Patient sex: F
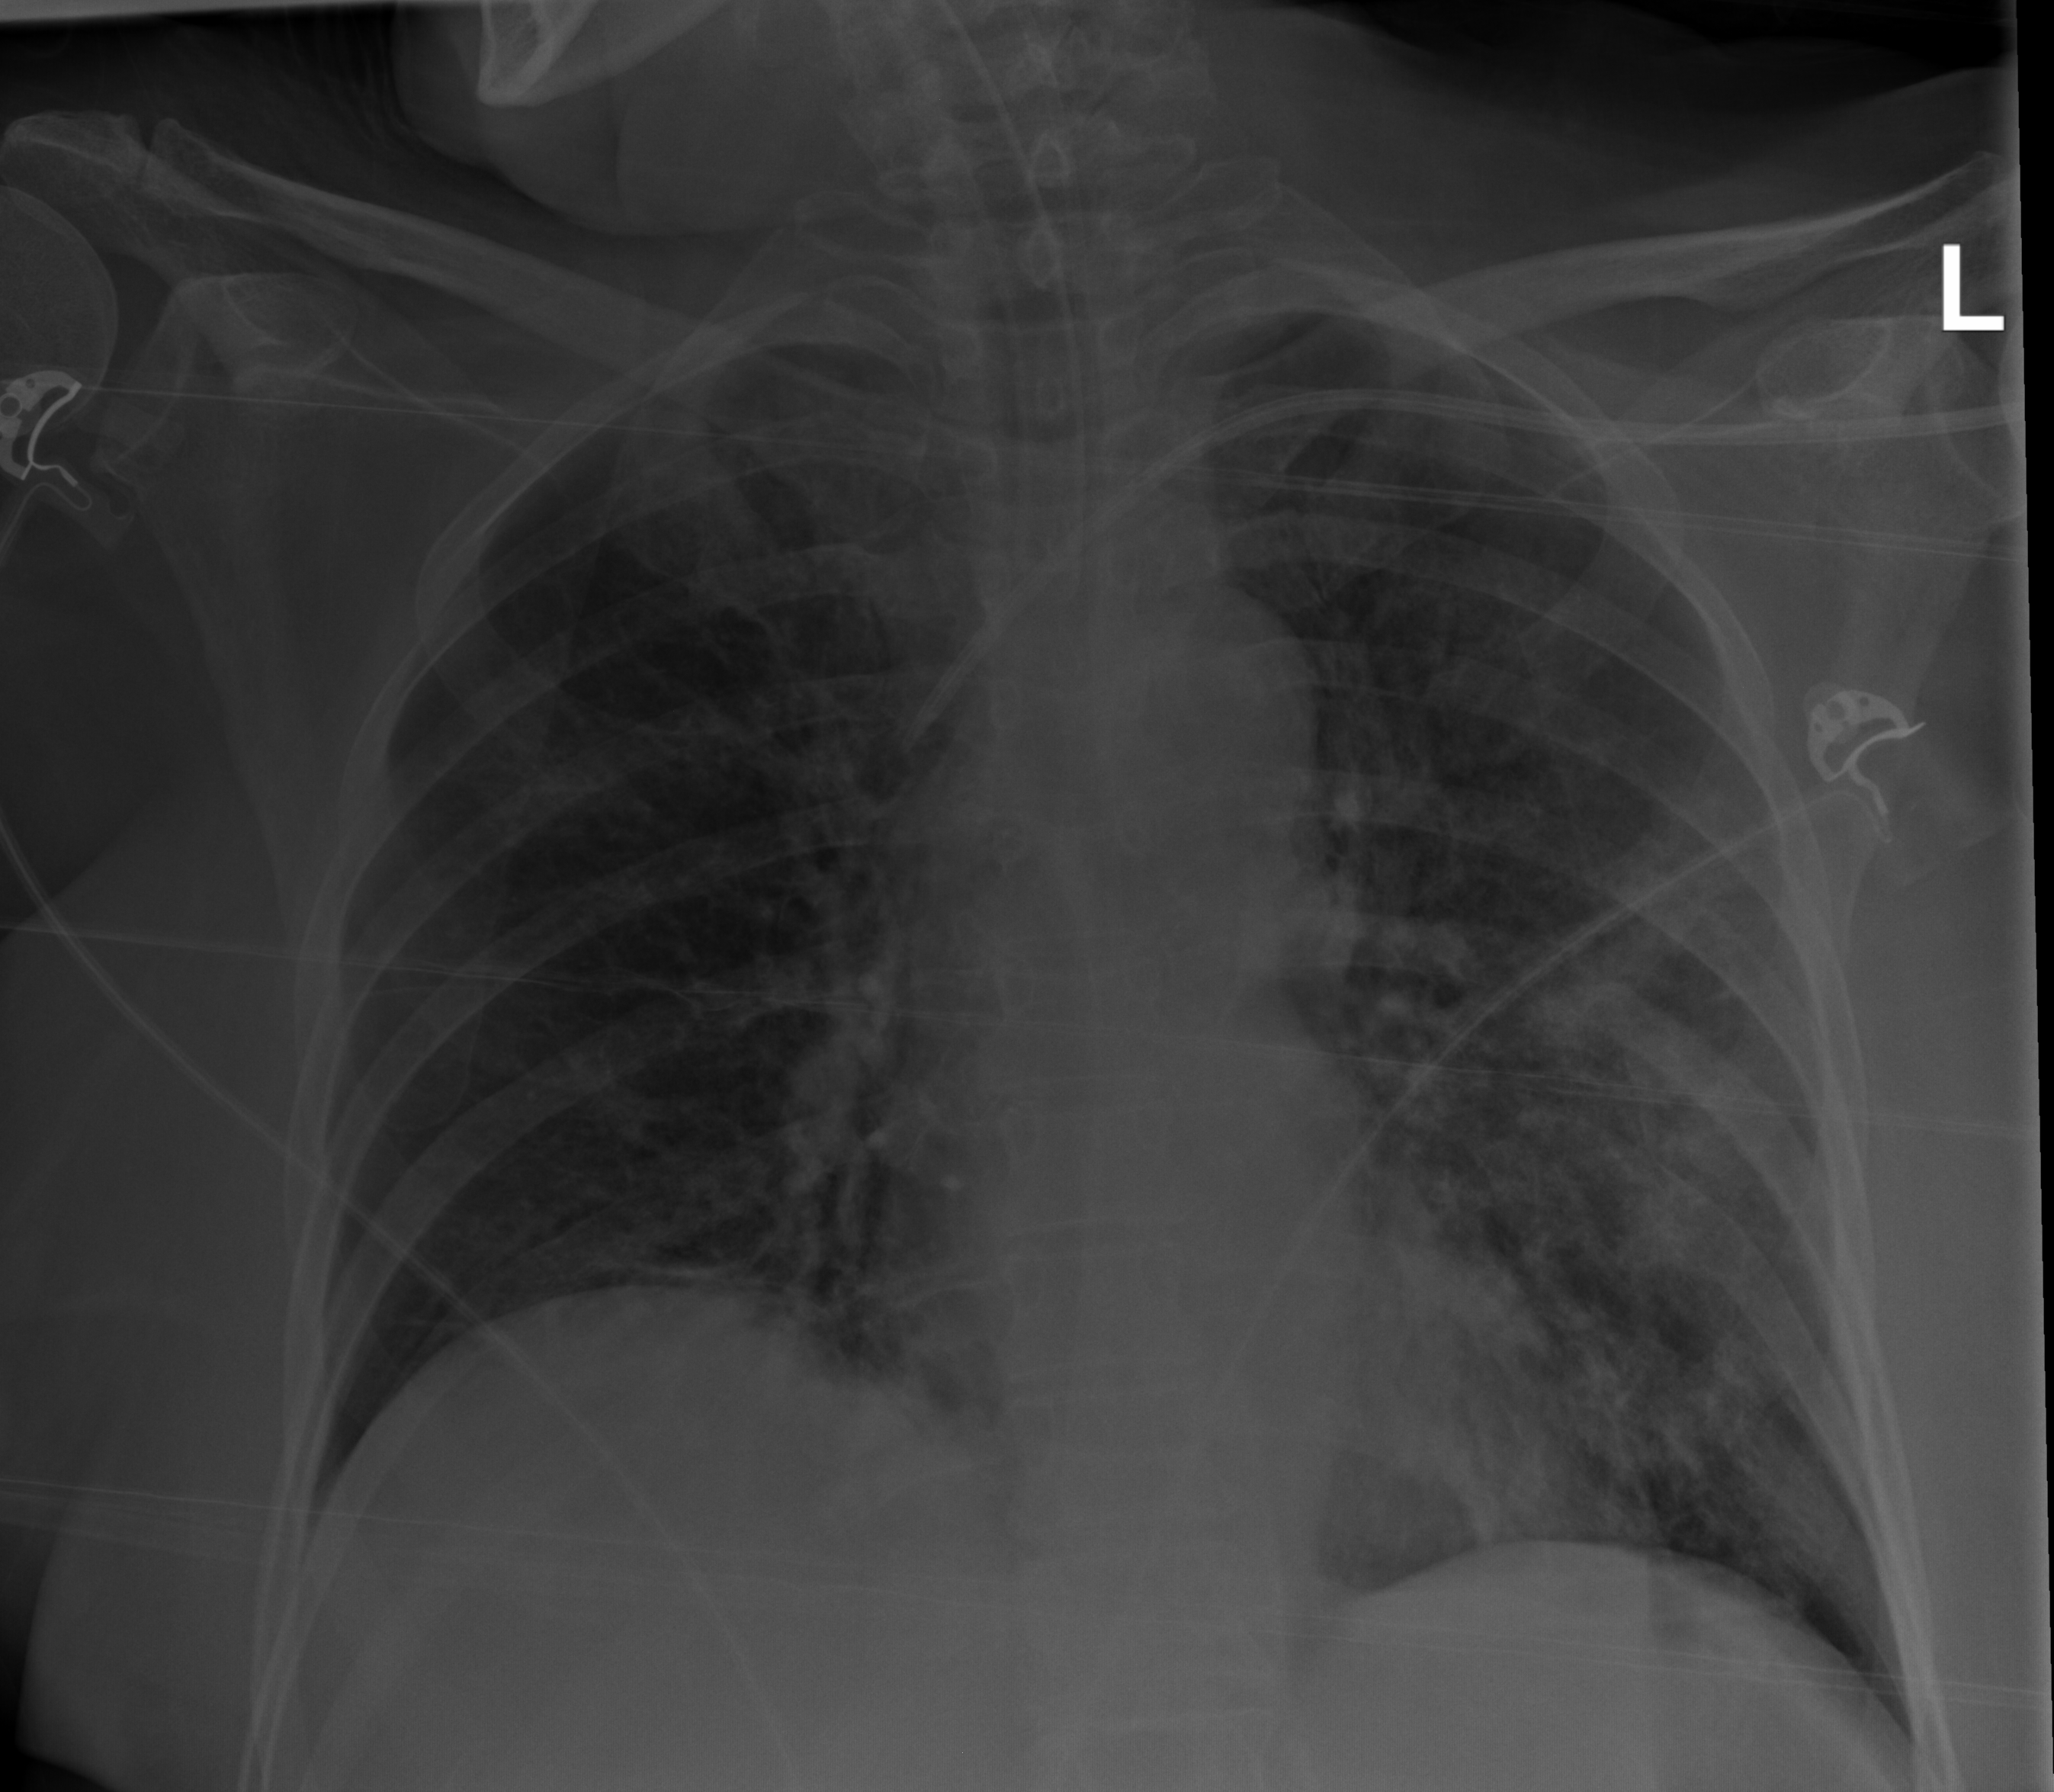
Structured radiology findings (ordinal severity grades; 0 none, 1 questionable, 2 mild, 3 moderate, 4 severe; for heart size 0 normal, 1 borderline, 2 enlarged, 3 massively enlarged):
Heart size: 0
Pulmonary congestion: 2
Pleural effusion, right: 0
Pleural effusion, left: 0
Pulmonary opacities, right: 0
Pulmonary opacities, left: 3
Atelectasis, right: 2
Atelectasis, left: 3